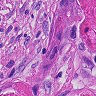
Metastatic tissue present: yes